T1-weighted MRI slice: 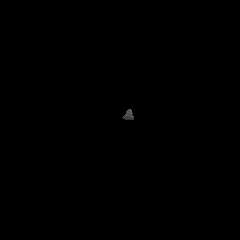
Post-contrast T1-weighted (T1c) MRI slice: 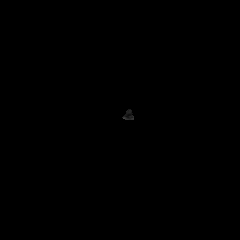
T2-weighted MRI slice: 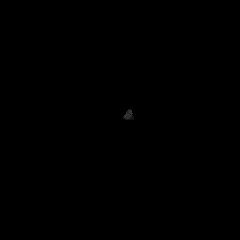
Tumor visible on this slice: no